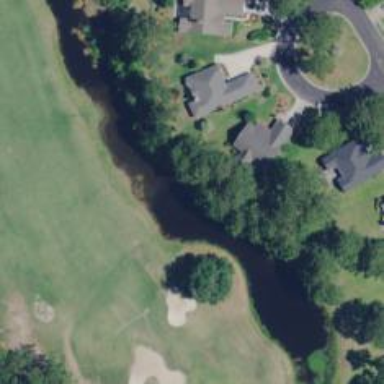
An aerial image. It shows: Grassy area designated as golf fairway.